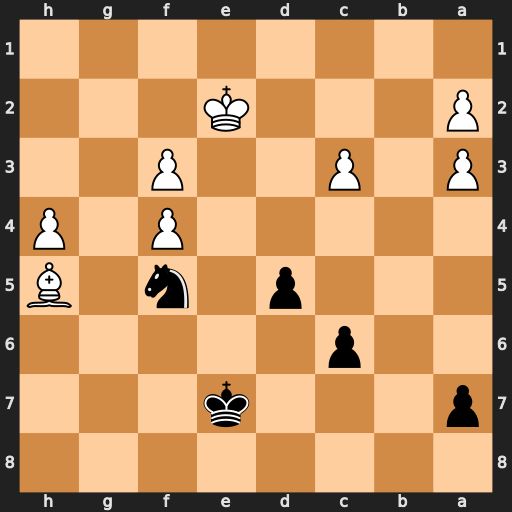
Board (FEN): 8/p3k3/2p5/3p1n1B/5P1P/P1P2P2/P3K3/8
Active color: b
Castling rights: -
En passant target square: -
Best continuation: Ng3+ Ke1 Nxh5